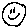
Label: smiley face